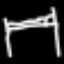
Label: bed